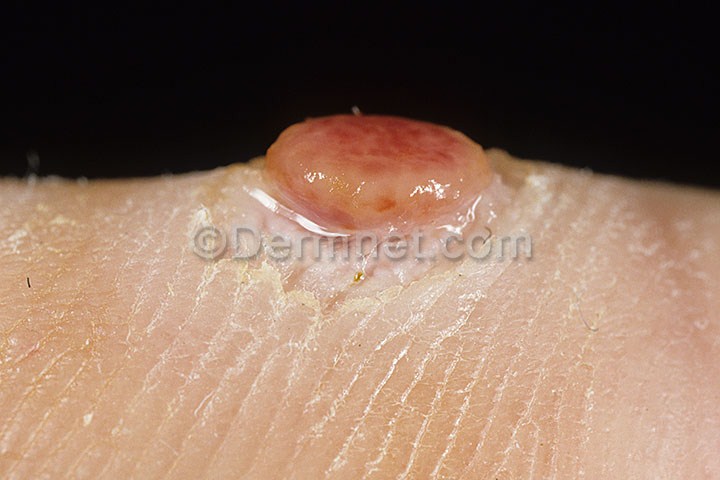
Disease: Vascular Tumors